Here is the envelope spectrum of one vibration snapshot from a rolling-element bearing, with each characteristic fault-frequency family marked on the frequency axis. What is the most likely bearing condition (normal, inner_race, outer_race, ball)?
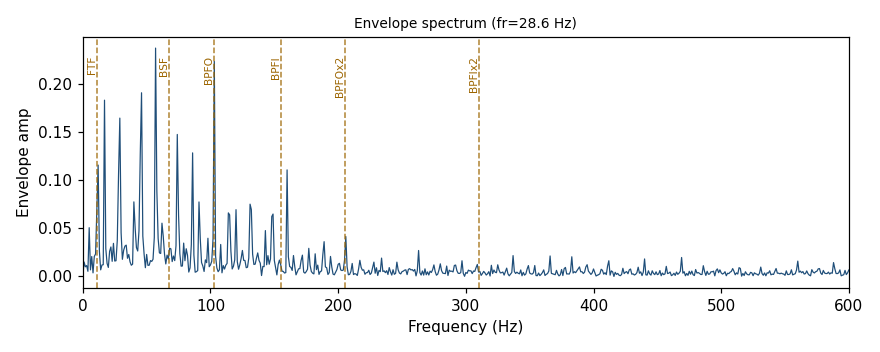
Answer: outer_race